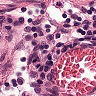
Metastatic tissue present: no